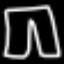
Label: pants